Question: I'd expect the base file to contain my English words since my project has "Localization native development region" set to English.
Update - to clarify my question:

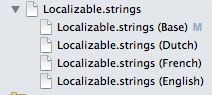
Answer: Although I am not entirely sure if I get this correctly, I will try to answer your question TTBOMK.
Suppose you're using 'NSLocalizedString(key, comment)' from in your code. You can clearly see that the first argument is actually is a key for a string, rather than the translated (or to be translated) string itself. Therefore when you "write code" you actually don't write strings in base language -- or any other language for that matter. You should think it as if you're adding string placeholders in your code.
Later on, you're supposed to create a 'Localizable.strings' file for each language you would like to support, in the form of 'key = value;'. To make your UI appear at least in one humanly-readable language you should at least have one 'Localizable.strings' file with proper string values for each placeholder key.
For example: if you had 'NSLocalizedString(@"ConfirmationButtonTitle", @"Yada yada")' in your code, then it makes totally sense having a 'Localizable.strings' file that contains '"ConfirmationButtonTitle" = "Tap here to confirm";' element in it. If you don't create a 'Localizable.strings' file or no 'Localizable.strings' file contain 'ConfirmationButtonTitle' key, then button title falls back to 'ConfirmationButtonTitle', since it is the name of the placeholder key.
Having said that, most people prefer naming their keys exactly as string values for various reasons. This is arguably a convenient -- and very common -- practice, but could lead to conflicts in people's minds.
So, if you were to create the previous 'NSLocalizedString' example like 'NSLocalizedString(@"Tap here to confirm", @"Yada yada")' instead, then your default/base 'Localizable.strings' file would probably contain an element like '"Tap here to confirm" = "Tap here to confirm";'.
What happens here isn't that you're repeating yourself, but instead you're naming your key exactly as your base language's string value, that's all.
There always have been a base language concept, but as I understand it Xcode 5 emphasizes this even more: that's good. If your base language is English, then you don't have to have a 'Localizable.strings' file for English, again.